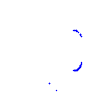
Particle: proton